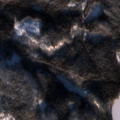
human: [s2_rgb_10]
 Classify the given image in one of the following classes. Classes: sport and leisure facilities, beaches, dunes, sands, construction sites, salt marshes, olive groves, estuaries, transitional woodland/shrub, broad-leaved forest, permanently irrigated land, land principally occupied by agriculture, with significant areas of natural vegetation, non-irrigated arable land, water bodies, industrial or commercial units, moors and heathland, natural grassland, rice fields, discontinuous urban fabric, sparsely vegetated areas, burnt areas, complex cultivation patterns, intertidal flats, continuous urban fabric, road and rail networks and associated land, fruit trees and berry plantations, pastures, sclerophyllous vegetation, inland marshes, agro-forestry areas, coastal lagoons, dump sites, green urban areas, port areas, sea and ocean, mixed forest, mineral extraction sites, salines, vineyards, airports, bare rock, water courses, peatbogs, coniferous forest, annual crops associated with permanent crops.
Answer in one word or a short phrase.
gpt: coniferous forest, mixed forest, water bodies